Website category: book
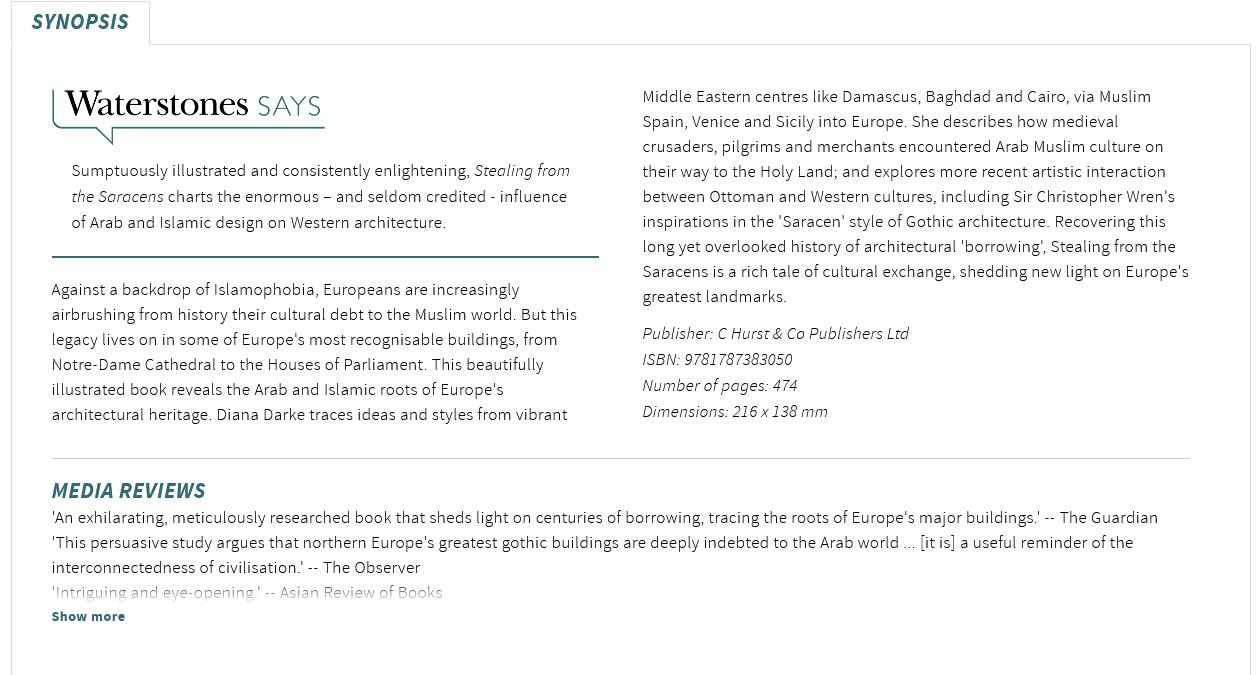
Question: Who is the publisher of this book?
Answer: C Hurst & Co Publishers Ltd

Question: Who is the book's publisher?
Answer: C Hurst & Co Publishers Ltd

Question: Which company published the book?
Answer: C Hurst & Co Publishers Ltd

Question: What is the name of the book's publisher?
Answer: C Hurst & Co Publishers Ltd

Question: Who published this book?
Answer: C Hurst & Co Publishers Ltd

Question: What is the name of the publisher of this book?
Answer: C Hurst & Co Publishers Ltd

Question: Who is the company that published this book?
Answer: C Hurst & Co Publishers Ltd

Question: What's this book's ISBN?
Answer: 9781787383050

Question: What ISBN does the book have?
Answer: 9781787383050

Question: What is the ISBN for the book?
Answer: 9781787383050

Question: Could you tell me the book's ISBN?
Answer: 9781787383050

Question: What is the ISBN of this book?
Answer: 9781787383050

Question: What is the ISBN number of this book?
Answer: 9781787383050

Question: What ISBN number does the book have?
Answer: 9781787383050

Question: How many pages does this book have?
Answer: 474

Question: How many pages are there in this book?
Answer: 474

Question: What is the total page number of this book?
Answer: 474

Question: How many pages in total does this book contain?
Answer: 474

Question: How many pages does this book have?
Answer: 474

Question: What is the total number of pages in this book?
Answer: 474

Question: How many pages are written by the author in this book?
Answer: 474

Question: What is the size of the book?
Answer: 216 x 138 mm

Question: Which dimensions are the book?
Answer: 216 x 138 mm

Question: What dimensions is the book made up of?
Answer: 216 x 138 mm

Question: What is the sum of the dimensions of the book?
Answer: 216 x 138 mm

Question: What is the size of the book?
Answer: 216 x 138 mm

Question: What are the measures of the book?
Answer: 216 x 138 mm

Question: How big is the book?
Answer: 216 x 138 mm